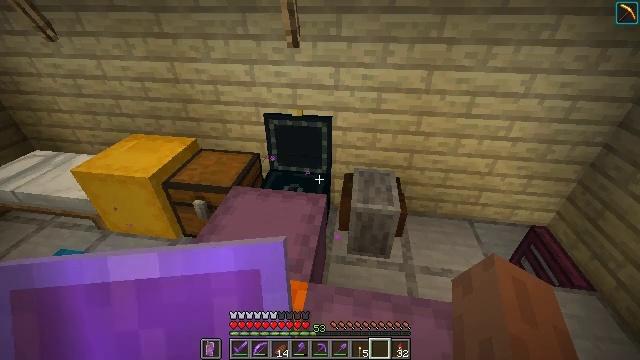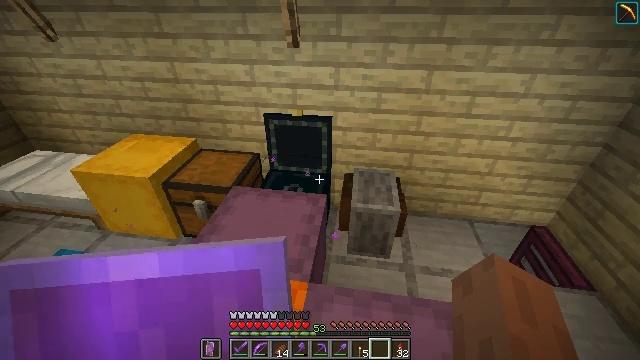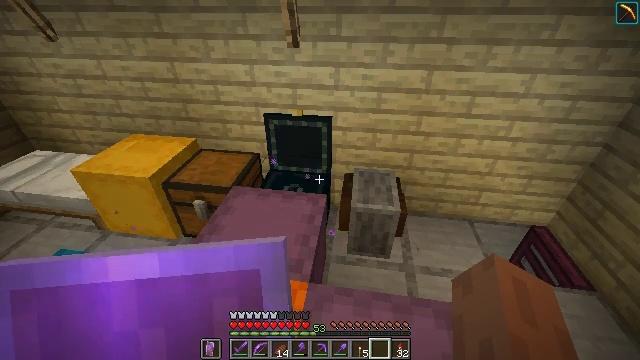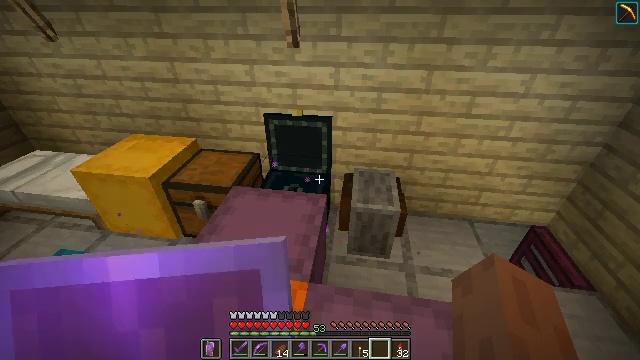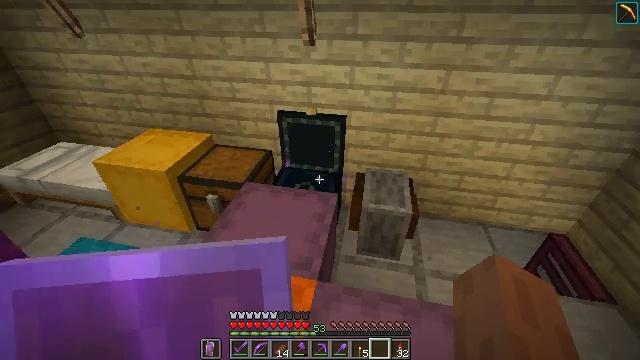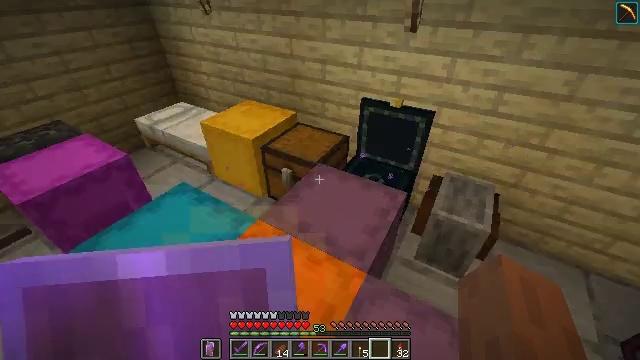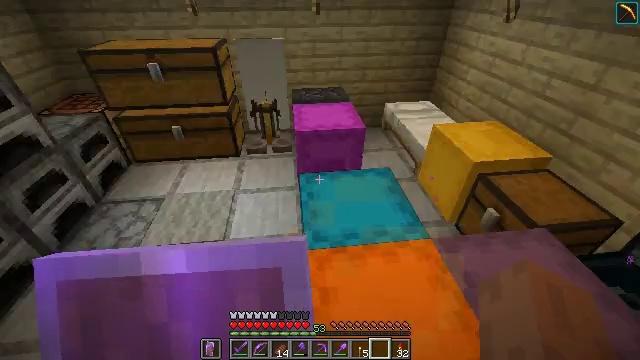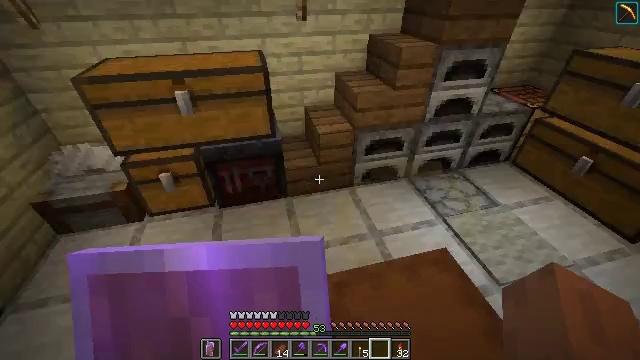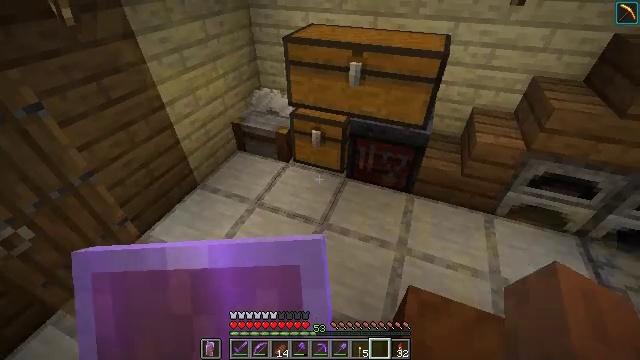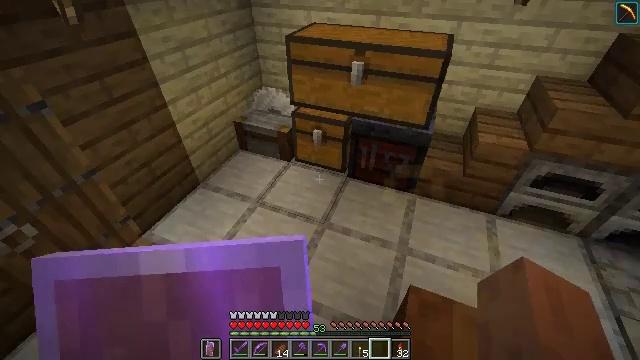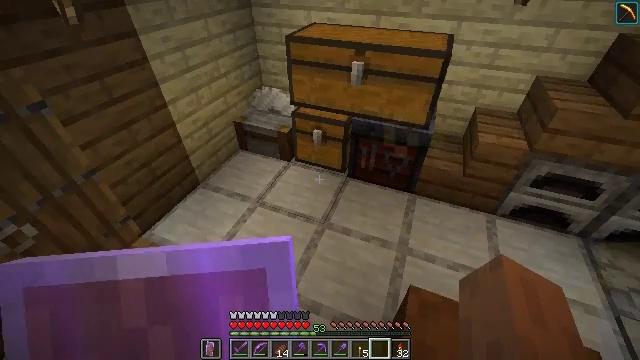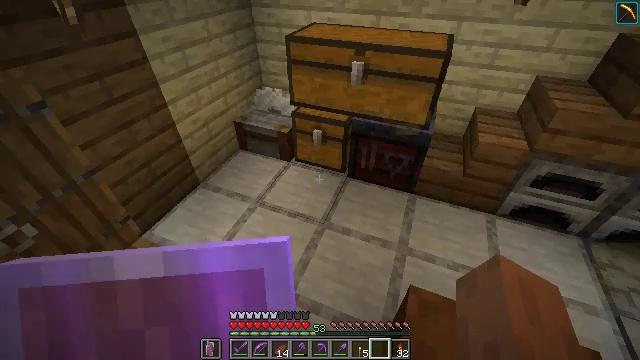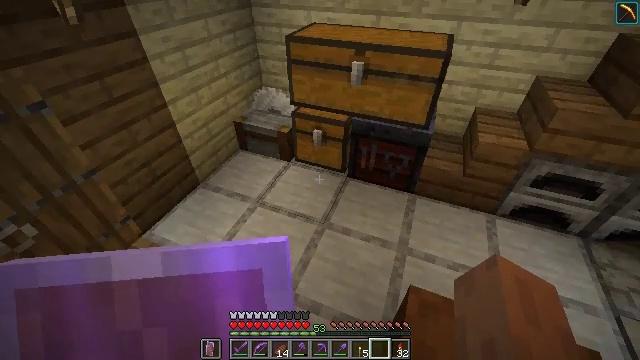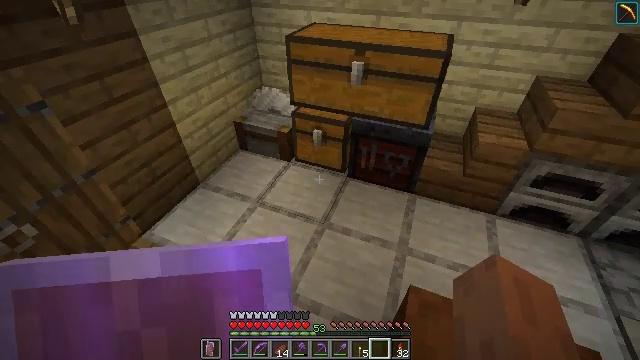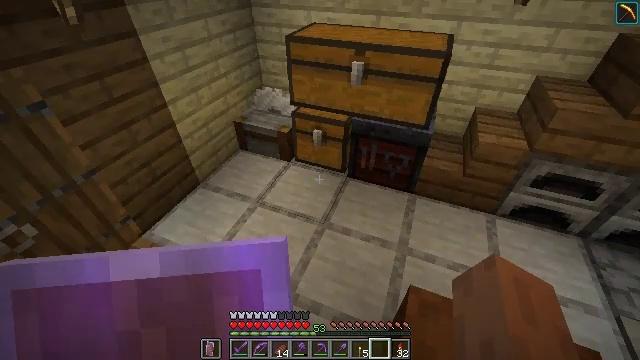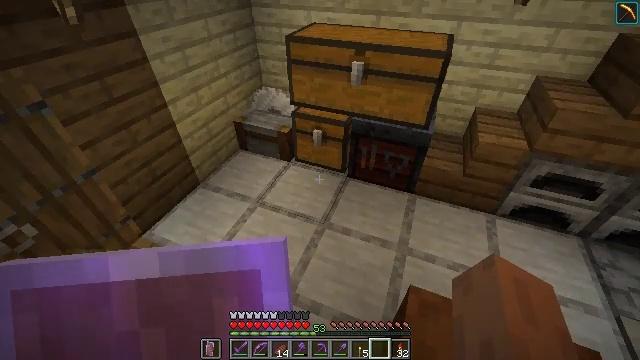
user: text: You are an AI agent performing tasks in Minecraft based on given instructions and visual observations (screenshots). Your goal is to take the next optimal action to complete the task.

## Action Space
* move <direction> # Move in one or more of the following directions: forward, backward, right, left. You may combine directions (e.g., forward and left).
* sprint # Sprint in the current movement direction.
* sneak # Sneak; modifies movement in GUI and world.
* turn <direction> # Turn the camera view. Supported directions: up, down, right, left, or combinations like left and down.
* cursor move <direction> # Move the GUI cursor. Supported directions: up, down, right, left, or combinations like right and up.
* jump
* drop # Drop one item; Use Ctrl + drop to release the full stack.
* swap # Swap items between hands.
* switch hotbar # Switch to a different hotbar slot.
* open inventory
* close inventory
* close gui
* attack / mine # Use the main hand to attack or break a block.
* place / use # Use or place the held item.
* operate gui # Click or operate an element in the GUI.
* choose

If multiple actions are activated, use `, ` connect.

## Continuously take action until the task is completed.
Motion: motion action
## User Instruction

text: Attack the brown shulker box to remove it.
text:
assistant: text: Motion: no_op
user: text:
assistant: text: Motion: no_op
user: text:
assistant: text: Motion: no_op
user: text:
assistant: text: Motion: turn left
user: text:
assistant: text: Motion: turn left and down
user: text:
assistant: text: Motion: turn left
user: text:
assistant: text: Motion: turn left
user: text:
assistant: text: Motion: turn left and down
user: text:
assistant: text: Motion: no_op
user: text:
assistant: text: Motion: no_op
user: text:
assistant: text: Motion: no_op
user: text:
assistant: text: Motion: no_op
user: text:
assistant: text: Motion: no_op
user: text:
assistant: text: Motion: no_op
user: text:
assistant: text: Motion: no_op
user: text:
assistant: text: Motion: no_op
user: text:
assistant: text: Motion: no_op
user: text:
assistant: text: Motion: no_op
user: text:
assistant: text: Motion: no_op
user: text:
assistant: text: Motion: no_op
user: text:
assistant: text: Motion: no_op
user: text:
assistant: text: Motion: no_op
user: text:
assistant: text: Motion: turn up
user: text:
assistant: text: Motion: turn right and up
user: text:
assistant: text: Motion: turn up
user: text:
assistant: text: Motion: no_op
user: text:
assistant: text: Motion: no_op
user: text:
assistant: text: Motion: no_op
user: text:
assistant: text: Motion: no_op
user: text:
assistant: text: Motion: no_op